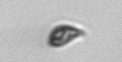
Label: Cryptophyta